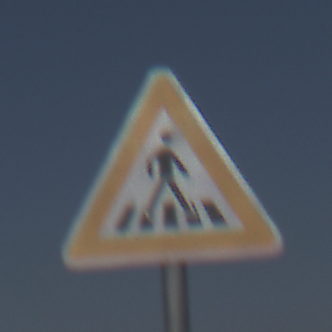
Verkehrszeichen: FussgaengerueberwegLinks
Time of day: Midday
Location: Outdoor (Nature)
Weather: PartlyCloudy
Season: NotSpecified
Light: Natural